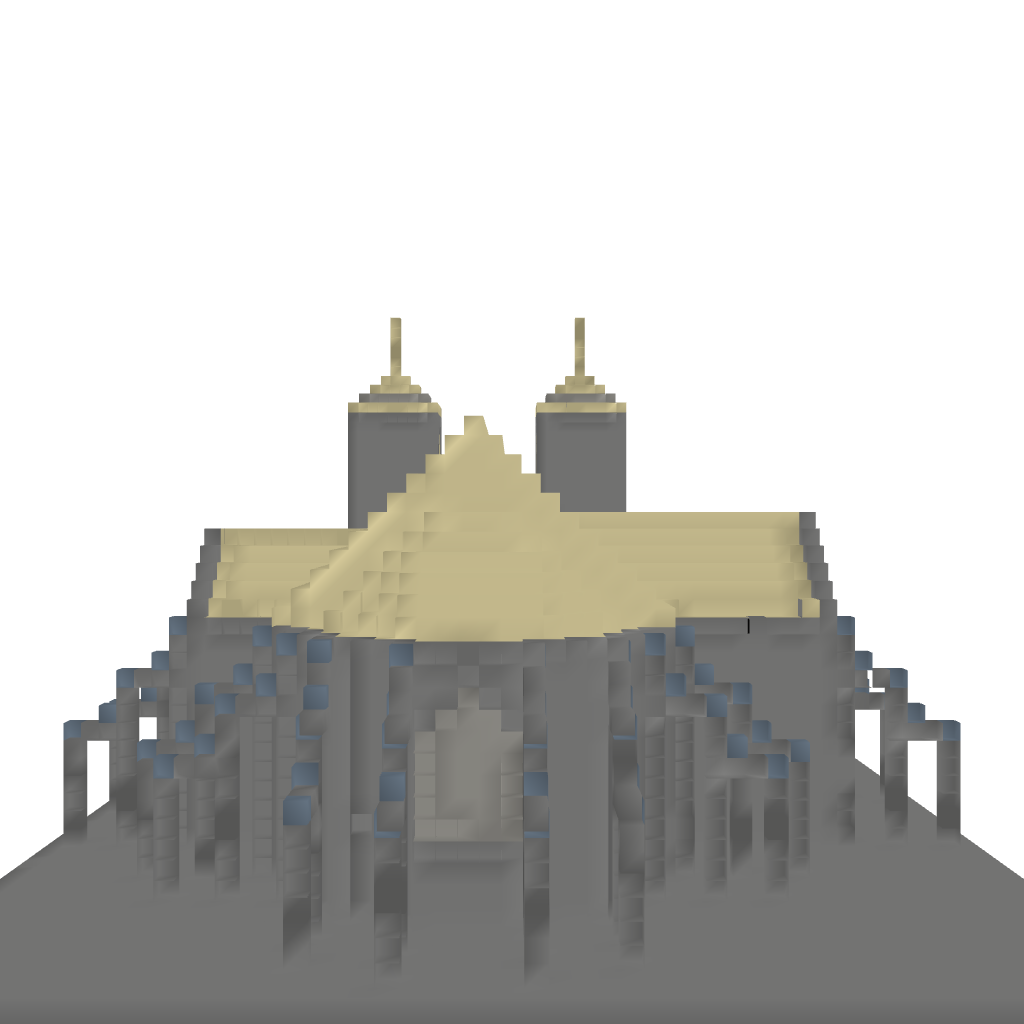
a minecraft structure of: cathedral